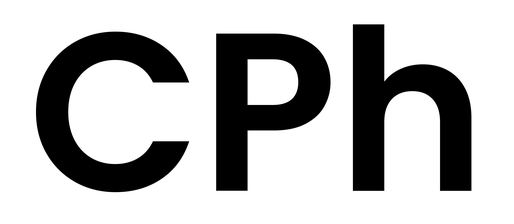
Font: Poppins-SemiBold